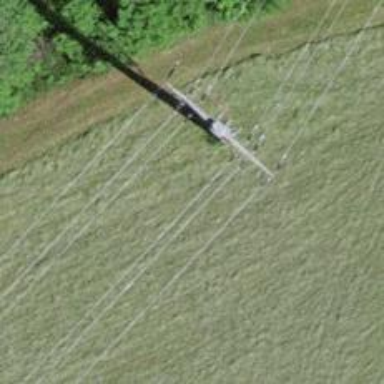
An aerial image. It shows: Power line is depicted.